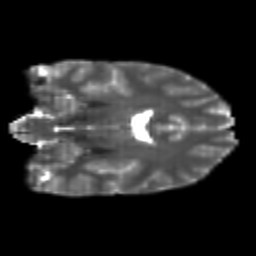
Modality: T2w
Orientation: coronal
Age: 23
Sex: female
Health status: healthy
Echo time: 0.074 s